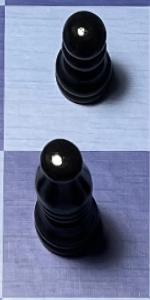
Label: Bishop_Black